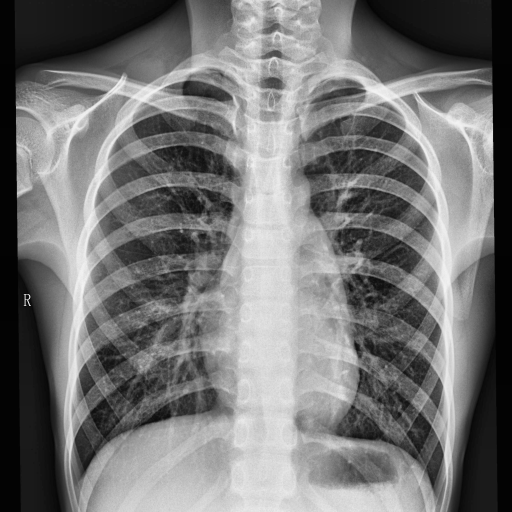
Finding: NORMAL